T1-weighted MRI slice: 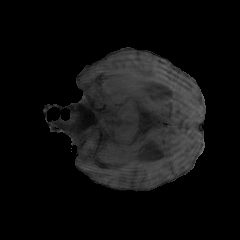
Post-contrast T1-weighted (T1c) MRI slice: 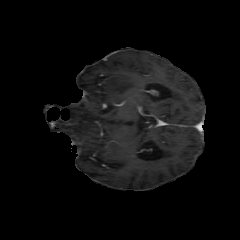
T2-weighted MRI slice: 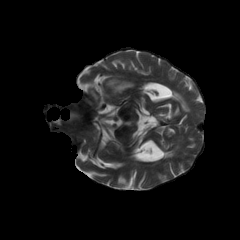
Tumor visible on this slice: yes